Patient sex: M
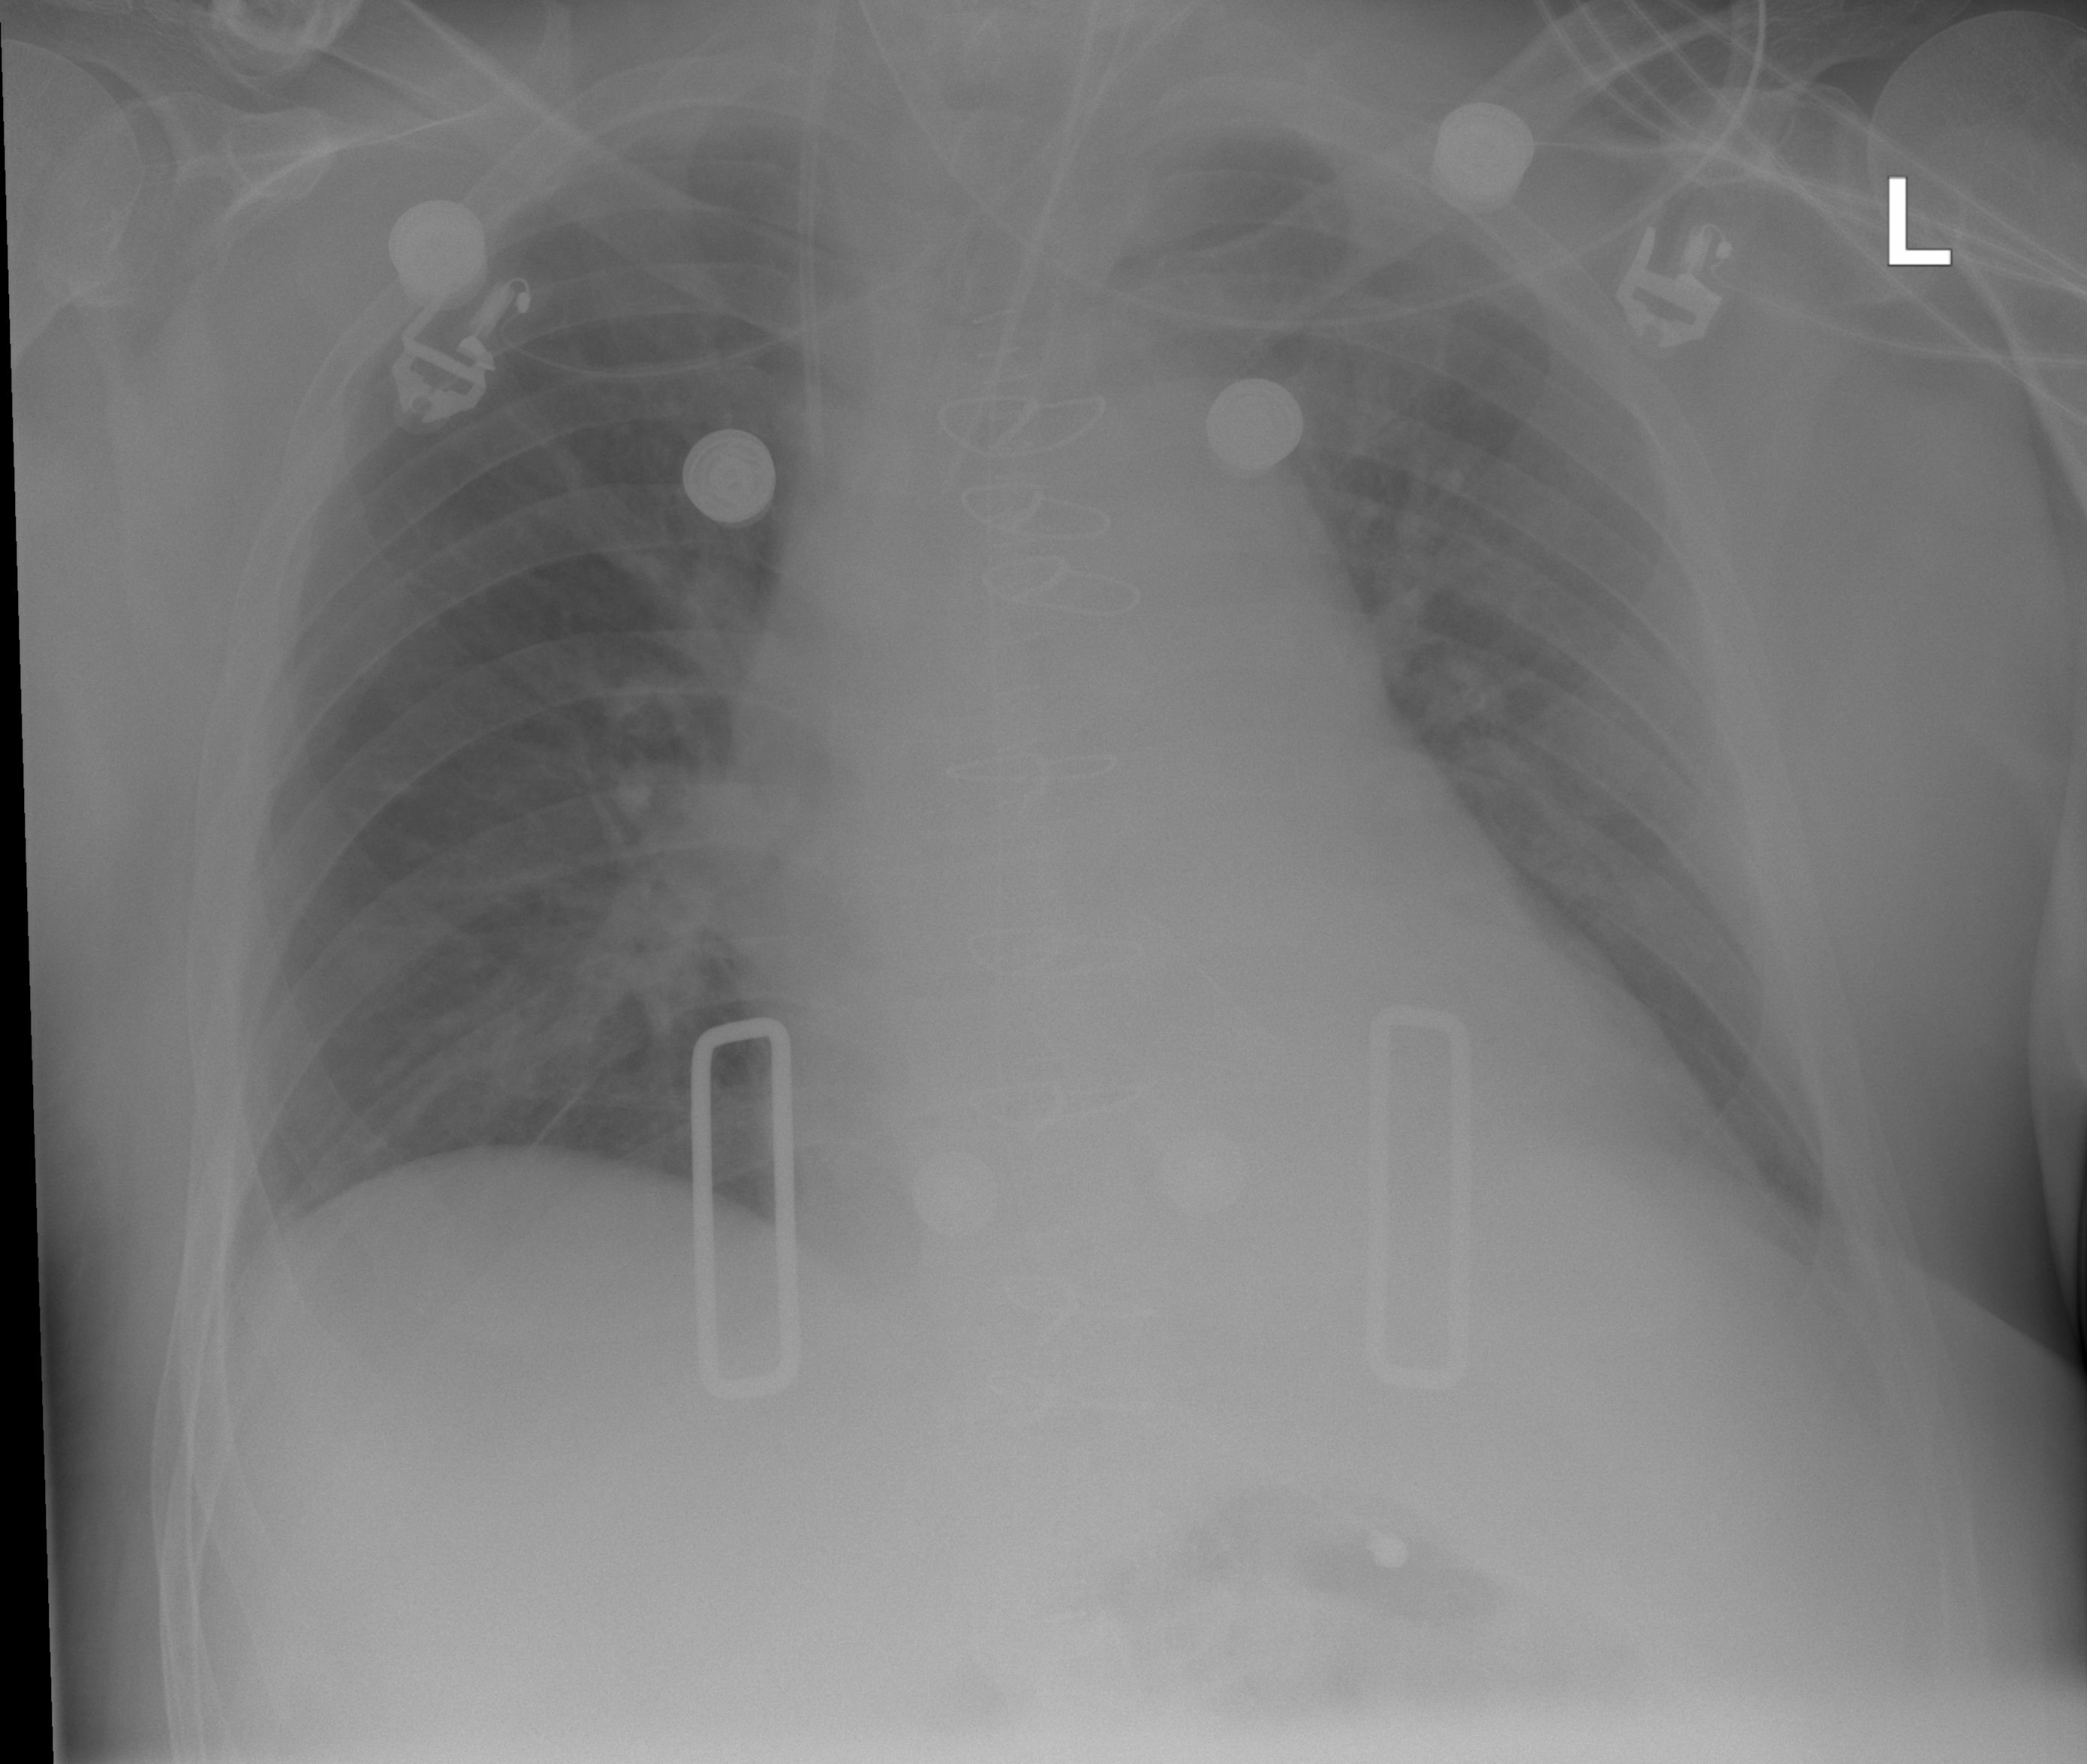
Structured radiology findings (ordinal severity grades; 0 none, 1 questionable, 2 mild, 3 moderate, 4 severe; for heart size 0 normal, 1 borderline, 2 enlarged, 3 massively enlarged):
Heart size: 2
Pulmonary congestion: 0
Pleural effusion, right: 0
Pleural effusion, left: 1
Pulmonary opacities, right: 0
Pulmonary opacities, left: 0
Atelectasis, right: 0
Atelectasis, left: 2